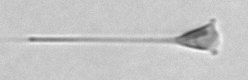
Label: Asterionellopsis_glacialis